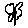
Label: flower